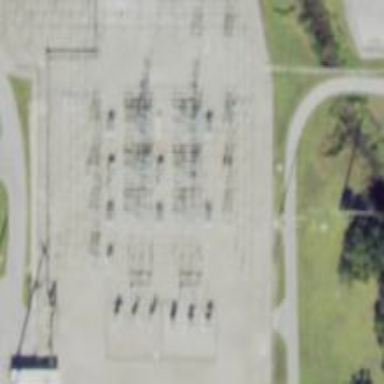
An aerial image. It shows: Switch for power supply.